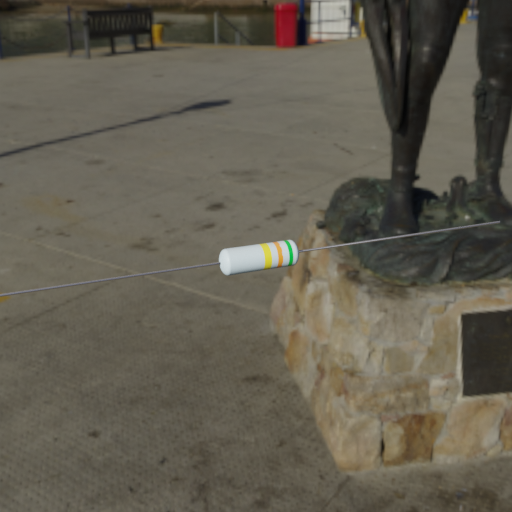
Resistor colour bands (in order): yellow, orange, green